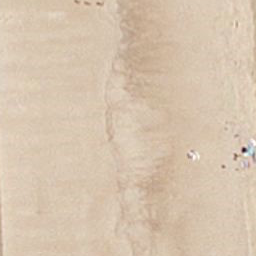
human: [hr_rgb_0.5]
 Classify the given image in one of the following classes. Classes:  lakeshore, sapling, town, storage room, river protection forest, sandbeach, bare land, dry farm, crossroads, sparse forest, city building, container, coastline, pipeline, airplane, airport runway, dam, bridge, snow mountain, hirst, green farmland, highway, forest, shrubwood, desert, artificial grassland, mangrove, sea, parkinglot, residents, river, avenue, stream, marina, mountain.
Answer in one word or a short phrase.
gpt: sandbeach